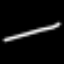
Label: line